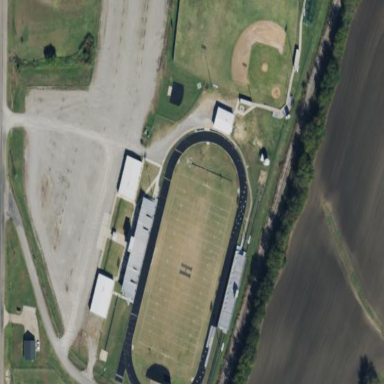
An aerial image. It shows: American football pitch for leisure and sport activities.